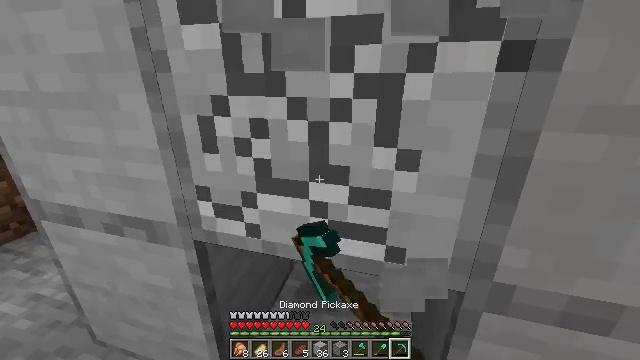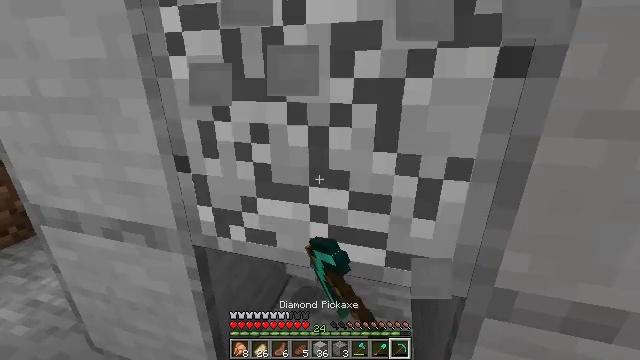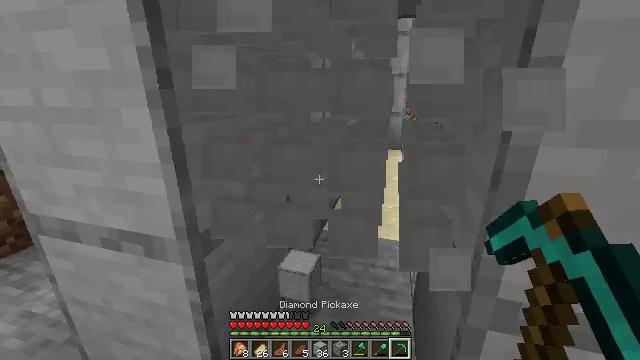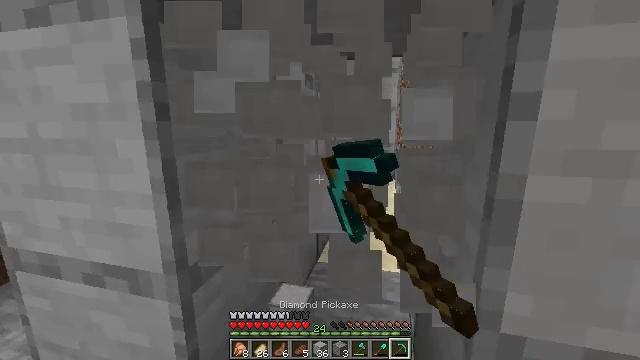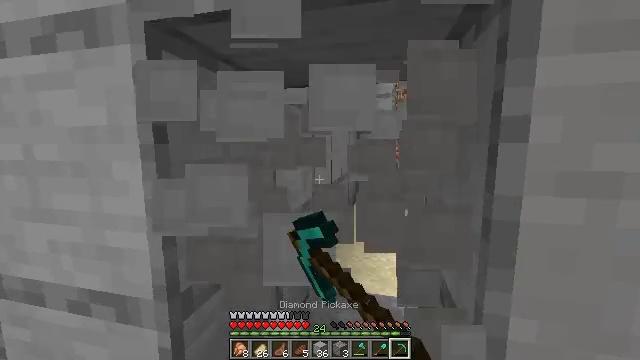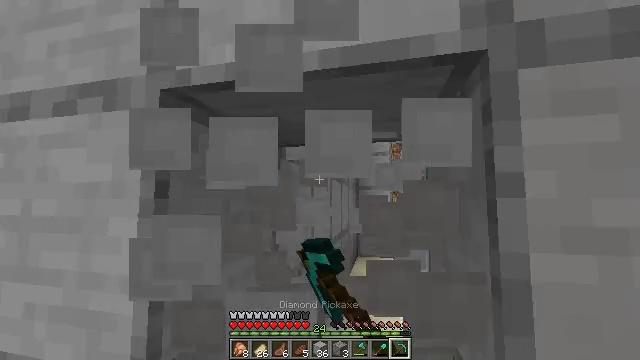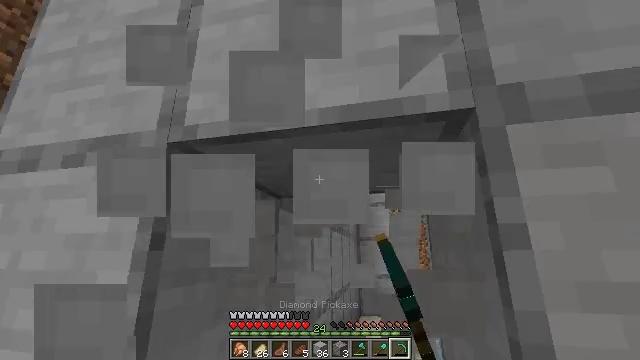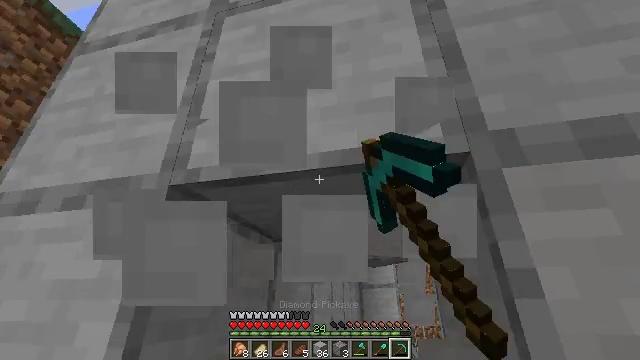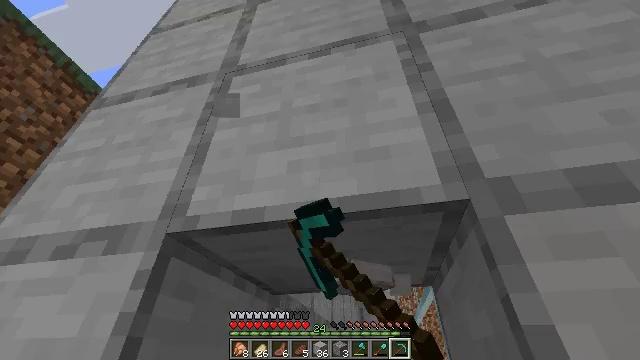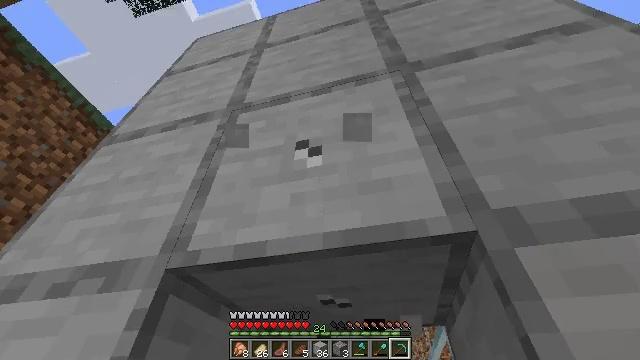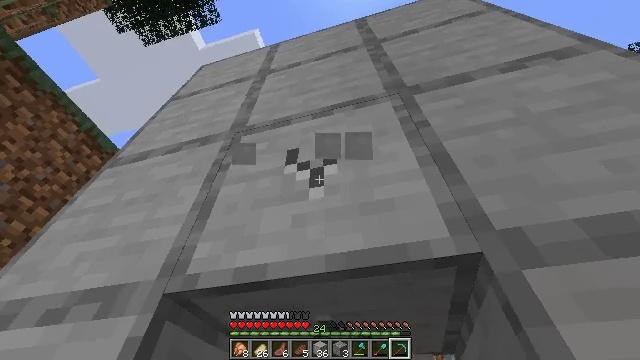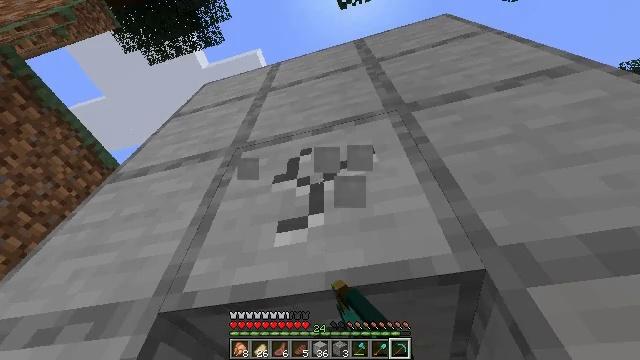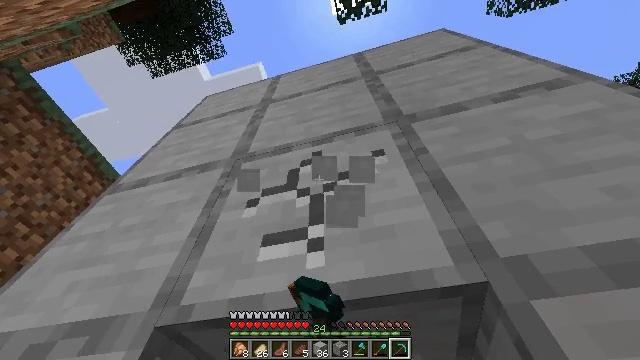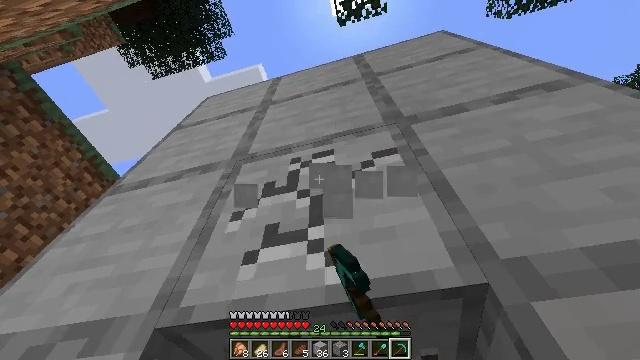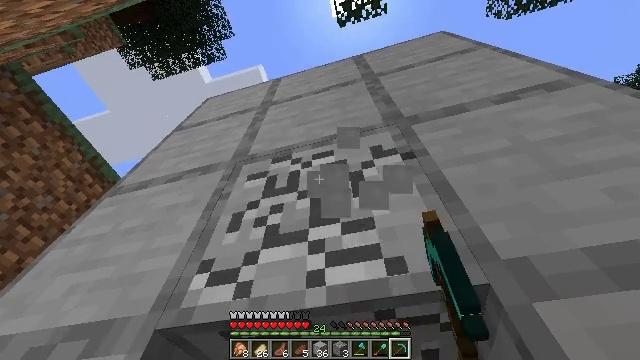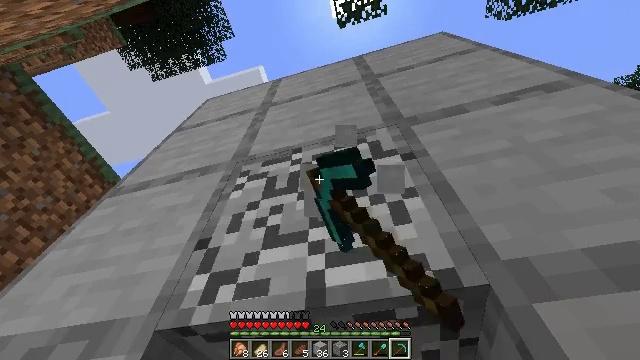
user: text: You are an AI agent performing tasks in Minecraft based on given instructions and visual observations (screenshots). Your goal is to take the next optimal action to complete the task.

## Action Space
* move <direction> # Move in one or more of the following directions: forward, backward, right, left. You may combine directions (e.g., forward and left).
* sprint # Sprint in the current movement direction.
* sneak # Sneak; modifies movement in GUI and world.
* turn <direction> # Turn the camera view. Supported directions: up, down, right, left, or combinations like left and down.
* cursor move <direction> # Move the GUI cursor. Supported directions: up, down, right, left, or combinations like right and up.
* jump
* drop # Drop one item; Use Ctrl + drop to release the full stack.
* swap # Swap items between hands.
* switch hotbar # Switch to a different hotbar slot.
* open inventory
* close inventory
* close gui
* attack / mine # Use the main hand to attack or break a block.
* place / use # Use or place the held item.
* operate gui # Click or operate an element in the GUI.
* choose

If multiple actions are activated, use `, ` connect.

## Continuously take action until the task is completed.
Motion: motion action
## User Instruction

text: Dig and collect smooth stone.
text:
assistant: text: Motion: turn up, attack / mine
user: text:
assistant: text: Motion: turn up, attack / mine
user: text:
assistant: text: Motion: turn right and up, attack / mine
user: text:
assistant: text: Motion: turn up, attack / mine
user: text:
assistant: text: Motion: turn up, attack / mine
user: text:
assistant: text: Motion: turn up, attack / mine
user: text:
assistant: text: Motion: turn up, attack / mine
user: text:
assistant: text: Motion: turn up, attack / mine
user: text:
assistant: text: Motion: turn up, attack / mine
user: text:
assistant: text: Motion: turn up, attack / mine
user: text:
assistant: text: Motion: turn up, attack / mine
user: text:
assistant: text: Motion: turn up, attack / mine
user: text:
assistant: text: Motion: attack / mine
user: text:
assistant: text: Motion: attack / mine
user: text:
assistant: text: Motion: attack / mine
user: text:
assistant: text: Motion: attack / mine
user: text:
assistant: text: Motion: attack / mine
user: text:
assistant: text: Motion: attack / mine
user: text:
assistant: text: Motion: attack / mine
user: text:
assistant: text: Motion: attack / mine
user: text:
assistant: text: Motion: turn up, attack / mine
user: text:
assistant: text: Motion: turn up, attack / mine
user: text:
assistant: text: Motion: turn up, attack / mine
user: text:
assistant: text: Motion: turn up, attack / mine
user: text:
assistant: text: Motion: attack / mine
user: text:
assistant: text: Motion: attack / mine
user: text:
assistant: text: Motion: attack / mine
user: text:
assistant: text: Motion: attack / mine
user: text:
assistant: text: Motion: turn up, attack / mine
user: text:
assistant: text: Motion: turn up, attack / mine